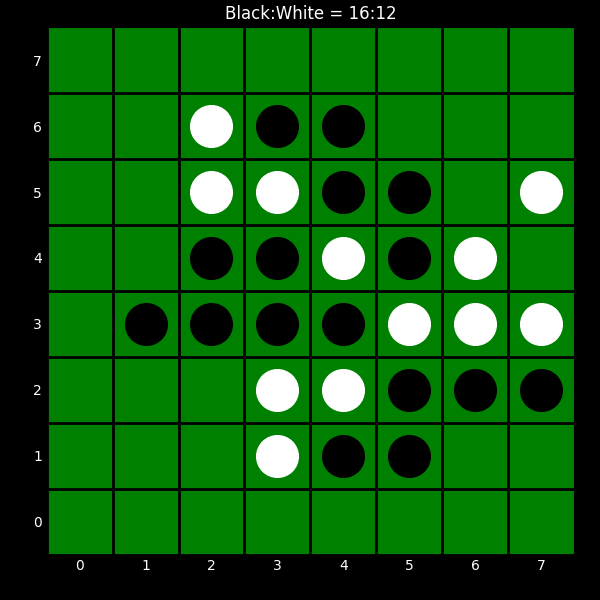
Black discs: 16
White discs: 12